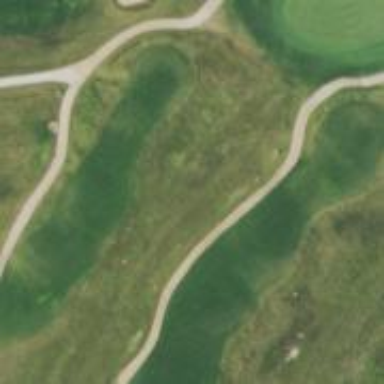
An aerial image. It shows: Path used for both walking and golf.